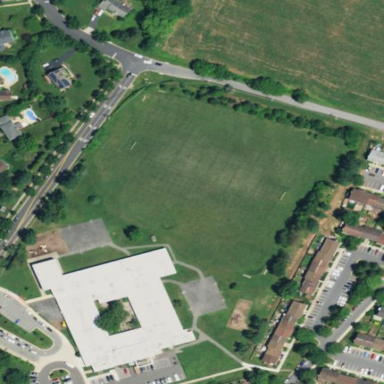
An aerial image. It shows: School.